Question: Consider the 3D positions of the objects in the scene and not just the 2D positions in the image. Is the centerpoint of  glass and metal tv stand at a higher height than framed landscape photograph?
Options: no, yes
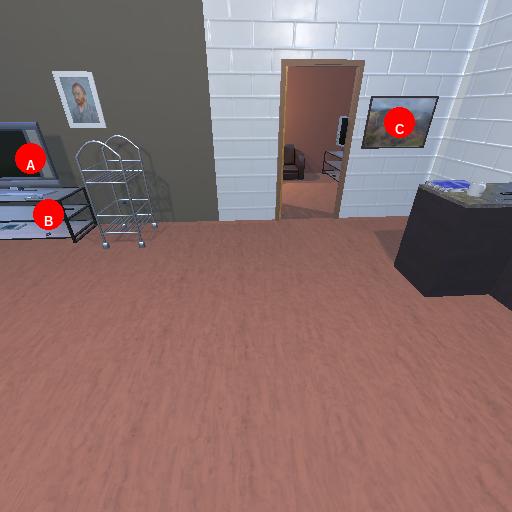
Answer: no